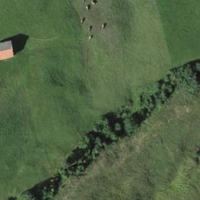
EUNIS habitat code: 24
Species observed at this site:
Filipendula ulmaria